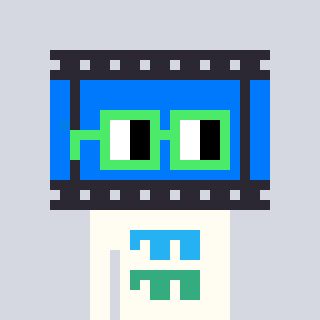
a pixel art character with square light green glasses, a film strip-shaped head and a grayscale-colored body on a cool background